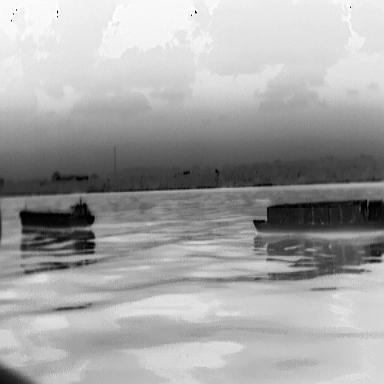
There are two objects shown in the infrared image, including a fishing_boat, and a liner.